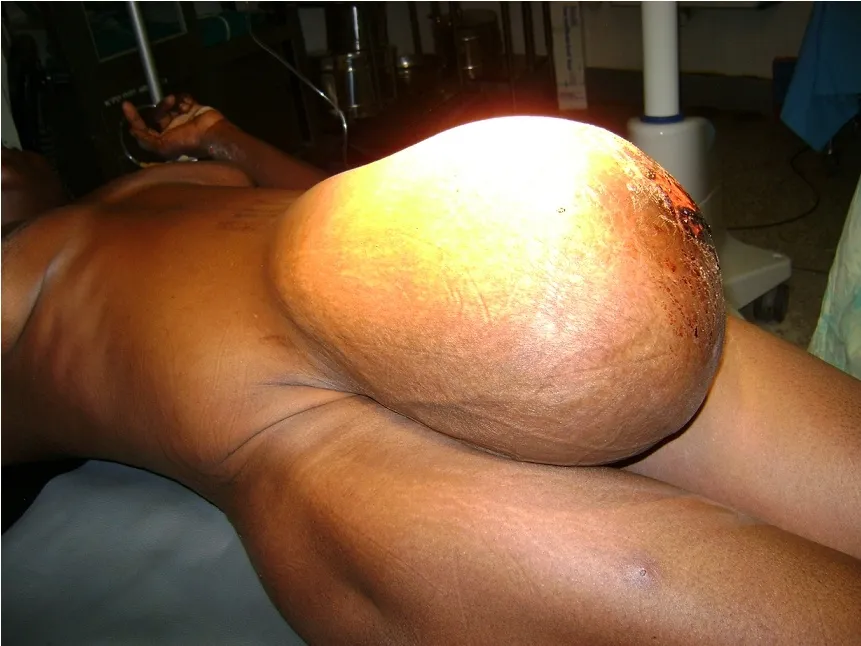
38-week gravid uterus in umbilical hernia-before surgery.
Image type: medical_photograph (other_medical_photograph)